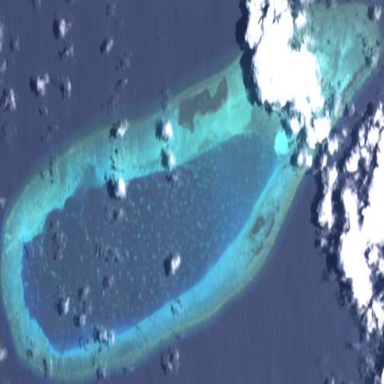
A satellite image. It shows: Island with natural reef.